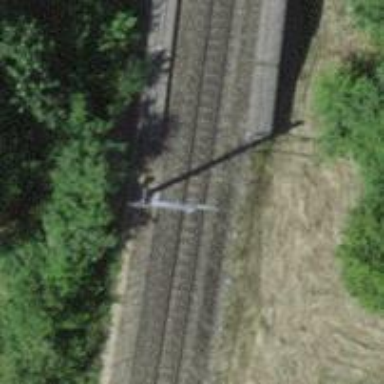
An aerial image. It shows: Narrow-gauge railway bridge with electrified tracks and single track passing over it.